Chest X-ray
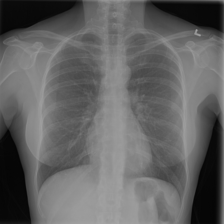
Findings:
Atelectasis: negative
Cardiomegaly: negative
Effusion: negative
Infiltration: negative
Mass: negative
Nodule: negative
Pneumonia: negative
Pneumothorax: negative
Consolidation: negative
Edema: negative
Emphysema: negative
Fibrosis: negative
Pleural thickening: negative
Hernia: negative